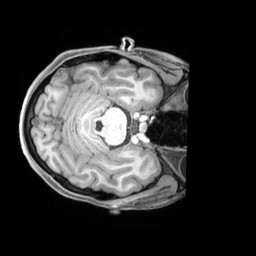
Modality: T1w
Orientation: axial
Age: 20
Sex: female
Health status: ill
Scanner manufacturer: siemens
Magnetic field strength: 3 T
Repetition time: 2.2 s
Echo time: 0.00218 s